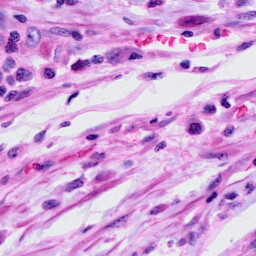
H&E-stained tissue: Cervix